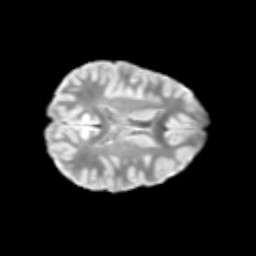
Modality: T2w
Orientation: axial
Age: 9
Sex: female
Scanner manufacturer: siemens
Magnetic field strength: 3 T
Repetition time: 3.8 s
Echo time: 0.07 s